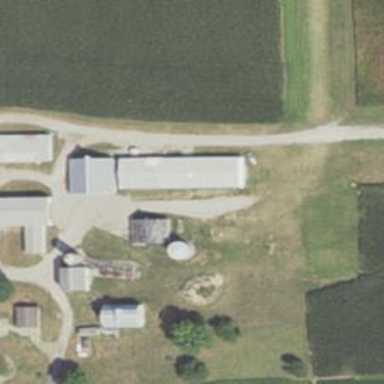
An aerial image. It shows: Silo.